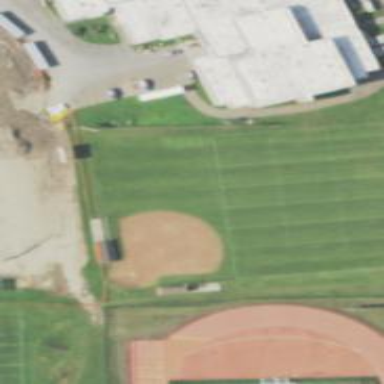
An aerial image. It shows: Grass pitch designated for baseball.